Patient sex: M
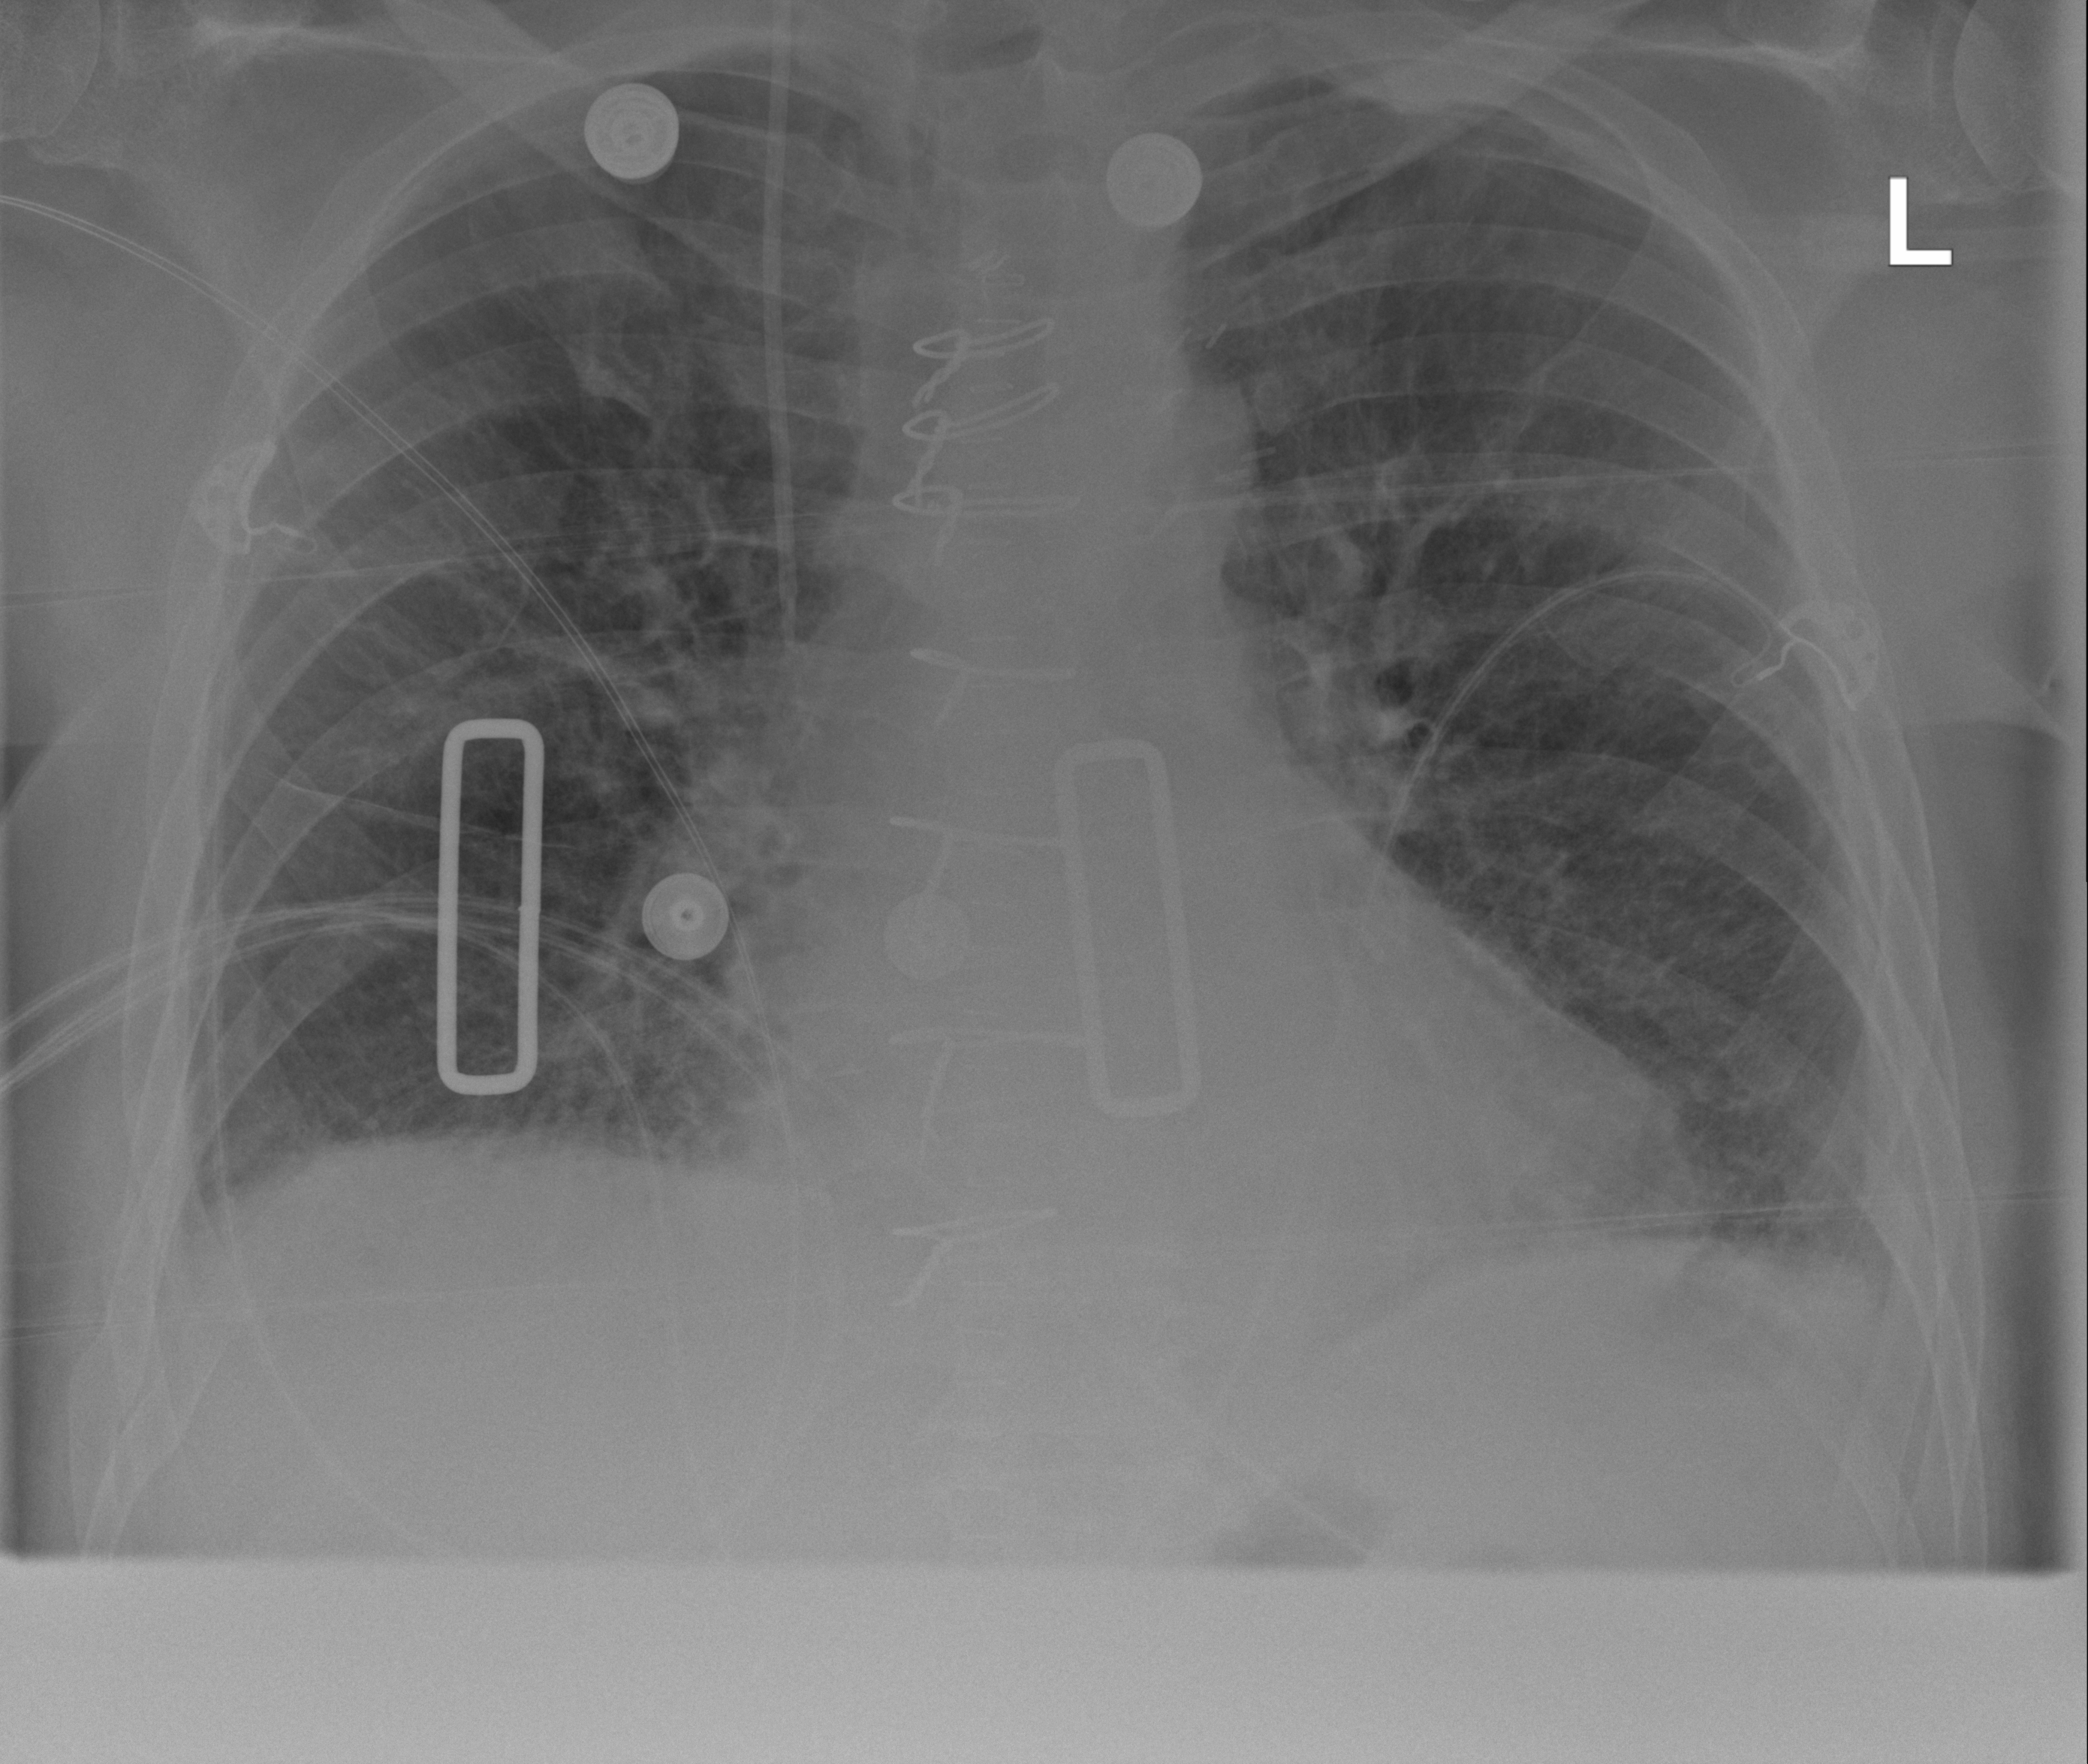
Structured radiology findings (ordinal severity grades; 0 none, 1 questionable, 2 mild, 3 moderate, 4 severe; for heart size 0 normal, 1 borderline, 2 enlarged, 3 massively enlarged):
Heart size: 1
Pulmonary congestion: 1
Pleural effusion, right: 2
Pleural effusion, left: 2
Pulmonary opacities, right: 2
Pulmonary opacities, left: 2
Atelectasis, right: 2
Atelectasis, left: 2